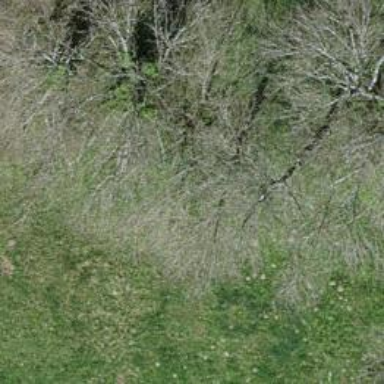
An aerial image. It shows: Row of trees in natural setting.